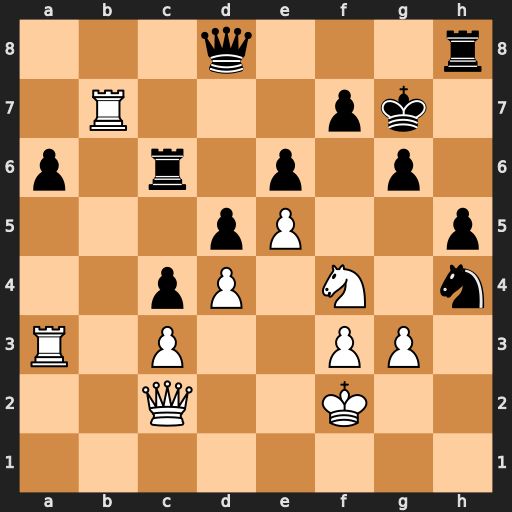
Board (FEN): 3q3r/1R3pk1/p1r1p1p1/3pP2p/2pP1N1n/R1P2PP1/2Q2K2/8
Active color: w
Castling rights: -
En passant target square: -
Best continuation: gxh4 Qxh4+ Ke3 Qe1+ Ne2